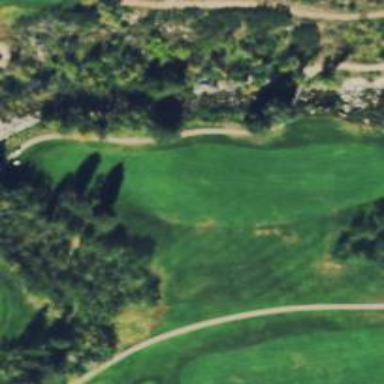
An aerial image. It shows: View of golf hole.